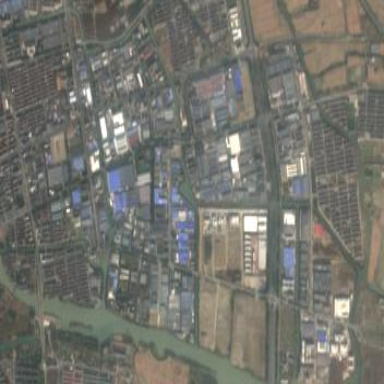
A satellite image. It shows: Industrial area.